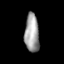
Tissue: skin
Cell type: Epithelial cells
Senescence score: 0.6906
Nuclear area (px): 545
Mean DAPI intensity: 159.378